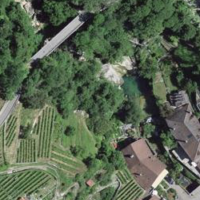
EUNIS habitat code: 41
Species observed at this site:
Podiceps cristatus
Motacilla cinerea
Fulica atra
Silene nutans
Prunella modularis
Aythya fuligula
Passer domesticus
Buteo buteo
Turdus merula
Lathyrus vernus
Columba palumbus
Gallinula chloropus
Cygnus olor
Hippocrepis emerus
Erithacus rubecula
Milvus migrans
Pica pica
Falco tinnunculus
Motacilla alba
Salmo trutta